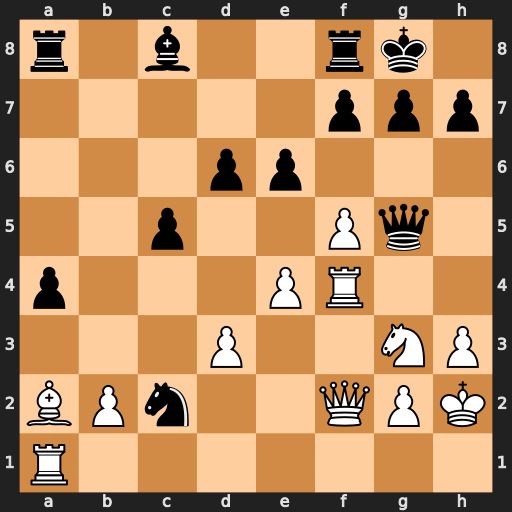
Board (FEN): r1b2rk1/5ppp/3pp3/2p2Pq1/p3PR2/3P2NP/BPn2QPK/R7
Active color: w
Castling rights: -
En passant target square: -
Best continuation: Rg4 Qxg4 hxg4